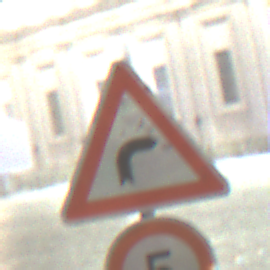
Verkehrszeichen: KurveRechts
Zusatzzeichen unten: Geschwindigkeit5
Umgebung: Outdoor, Urban
Tageszeit: Night
Wetter: PartlyCloudy
Licht: Artificial
Jahreszeit: NotSpecified
Kontrast: HighContrast